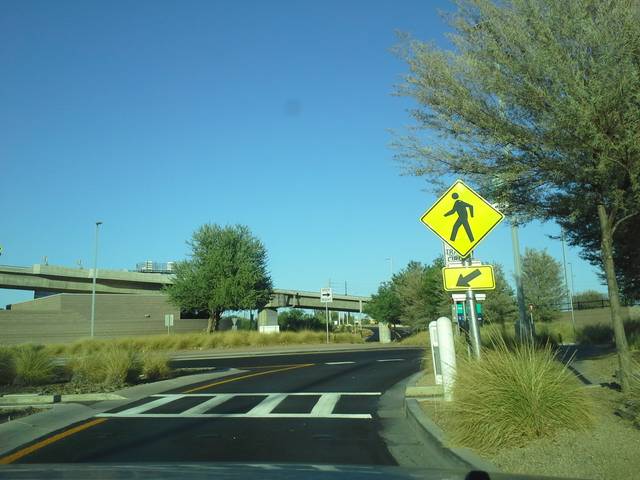
Region: United States
Coordinates: 33.446, -111.99